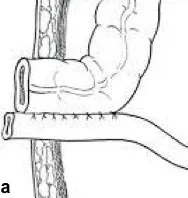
Double-barreled ileocolostomy. Schematic representation of the double-barreled ileocolostomy.
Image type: radiology (x_ray)